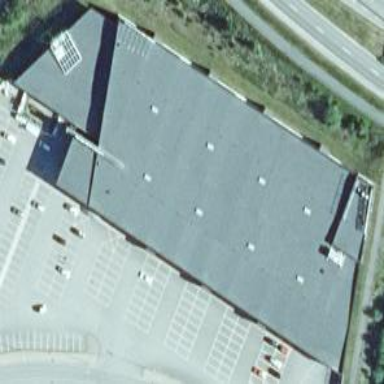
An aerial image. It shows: Retail building housing variety store.